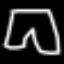
Label: pants